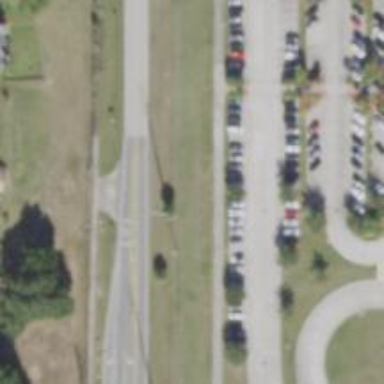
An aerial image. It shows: Secondary road with asphalt surface. There is sidewalk on the left side.